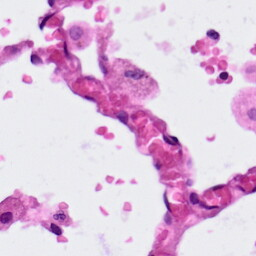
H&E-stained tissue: Lung